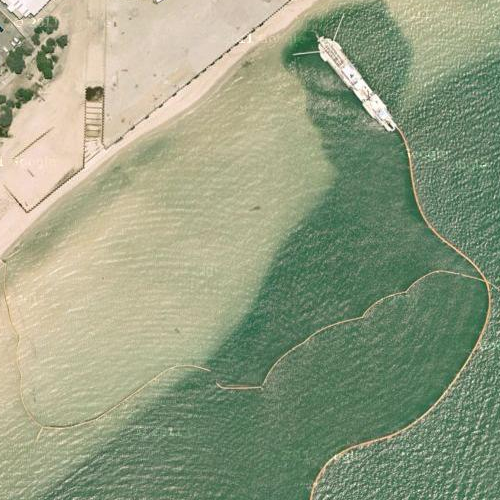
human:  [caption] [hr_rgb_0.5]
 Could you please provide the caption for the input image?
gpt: This is a part of deep green sparkling sea .

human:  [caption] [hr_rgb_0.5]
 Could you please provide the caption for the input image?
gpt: This is a part of deep green sparkling sea .

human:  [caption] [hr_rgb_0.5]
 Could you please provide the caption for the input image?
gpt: This is a part of deep green sparkling sea .

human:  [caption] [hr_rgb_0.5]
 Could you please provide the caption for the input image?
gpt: A part of ocean with deep green waters .

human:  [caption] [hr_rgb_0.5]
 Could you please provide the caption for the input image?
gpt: This is a part of deep green sparkling sea .